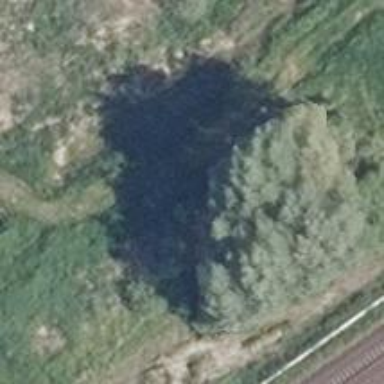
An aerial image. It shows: Single tag "natural: tree."